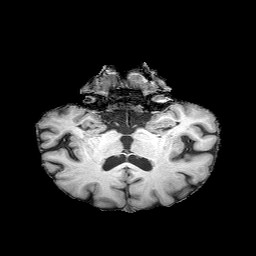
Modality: T1w
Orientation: sagittal
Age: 71
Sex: female
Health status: healthy